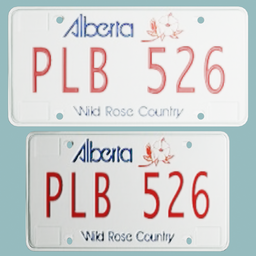
Label: mechanical